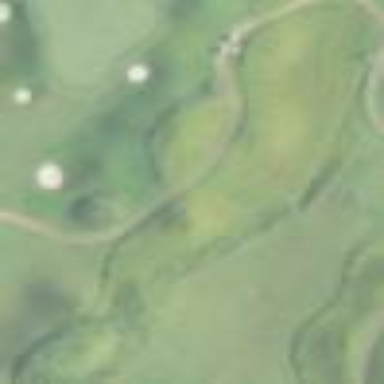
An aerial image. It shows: Rough area on grassy golf course.